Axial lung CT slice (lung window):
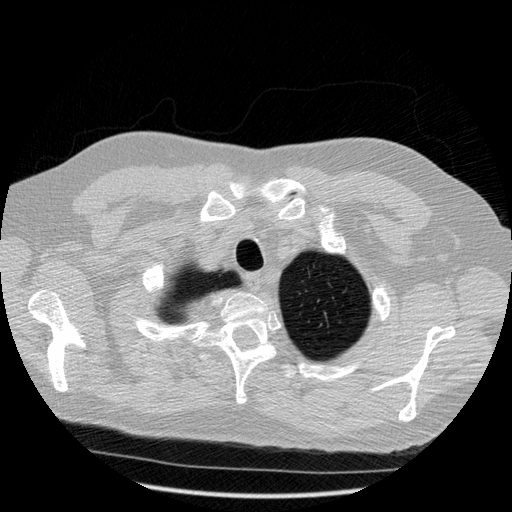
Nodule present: no